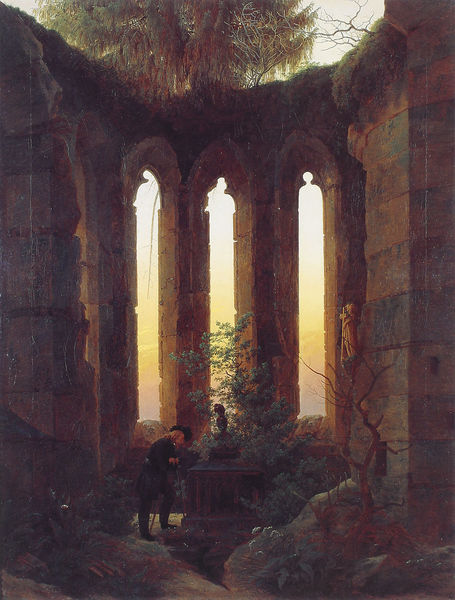
Titel: Huttens Grab
Künstler: Caspar David Friedrich
Institution: Weimar, Staatliche Kunstsammlungen
Schlagwörter: baum, felsen, gemälde, himmel, mann, schatten, gelb, grün, äste, braun, fenster, hut, licht, männer, schwarz, weiss, gras, rot, steine, natur, strauch, busch, kirche, pflanzen, gotik, stock, statue, mauer, friedrich, romantik, stimmung, abendstimmung, ruine, dürr, kreuz, idyll, idyllisch, altar, gotisch, romantisch, wanderer, chor, heiliger, tempel, caspar david friedrich, gothisch, casper david friedrich